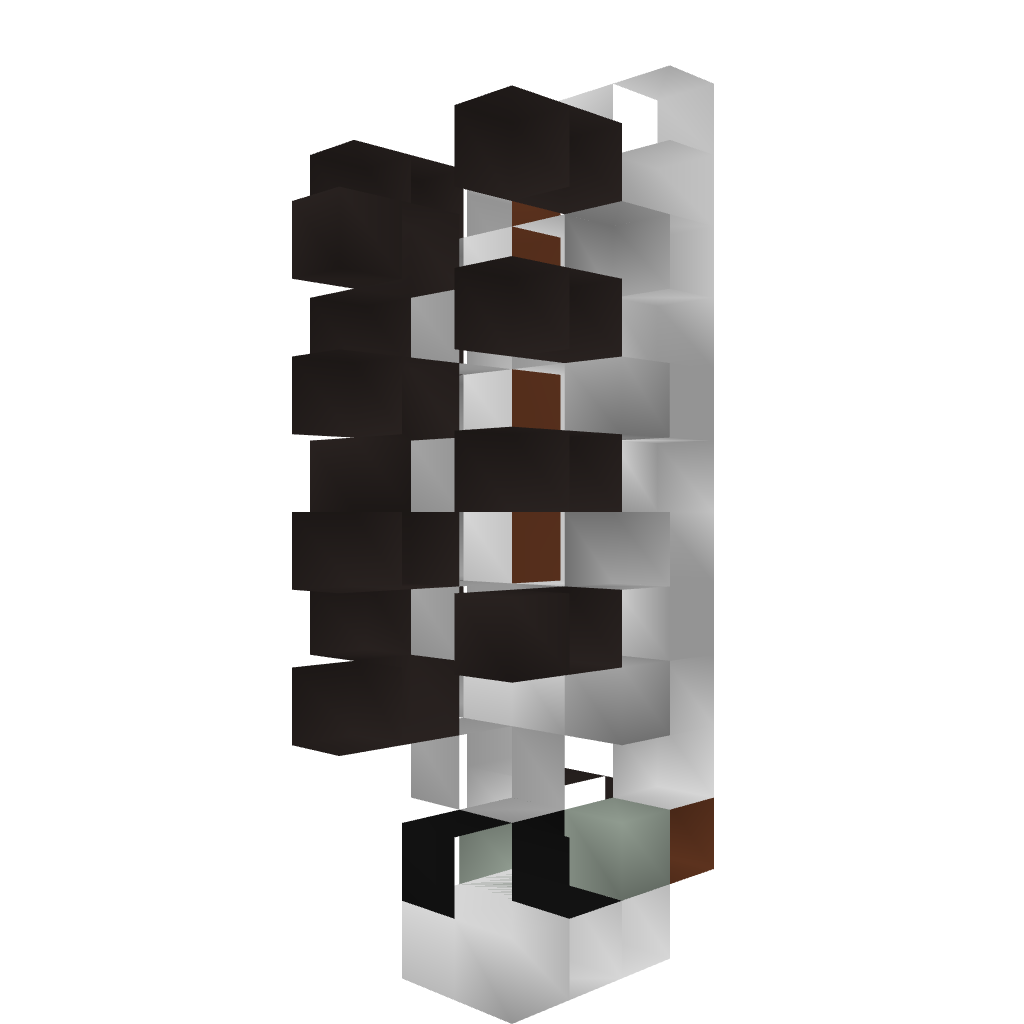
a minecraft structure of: Vertical Bulk Storage